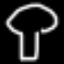
Label: mushroom